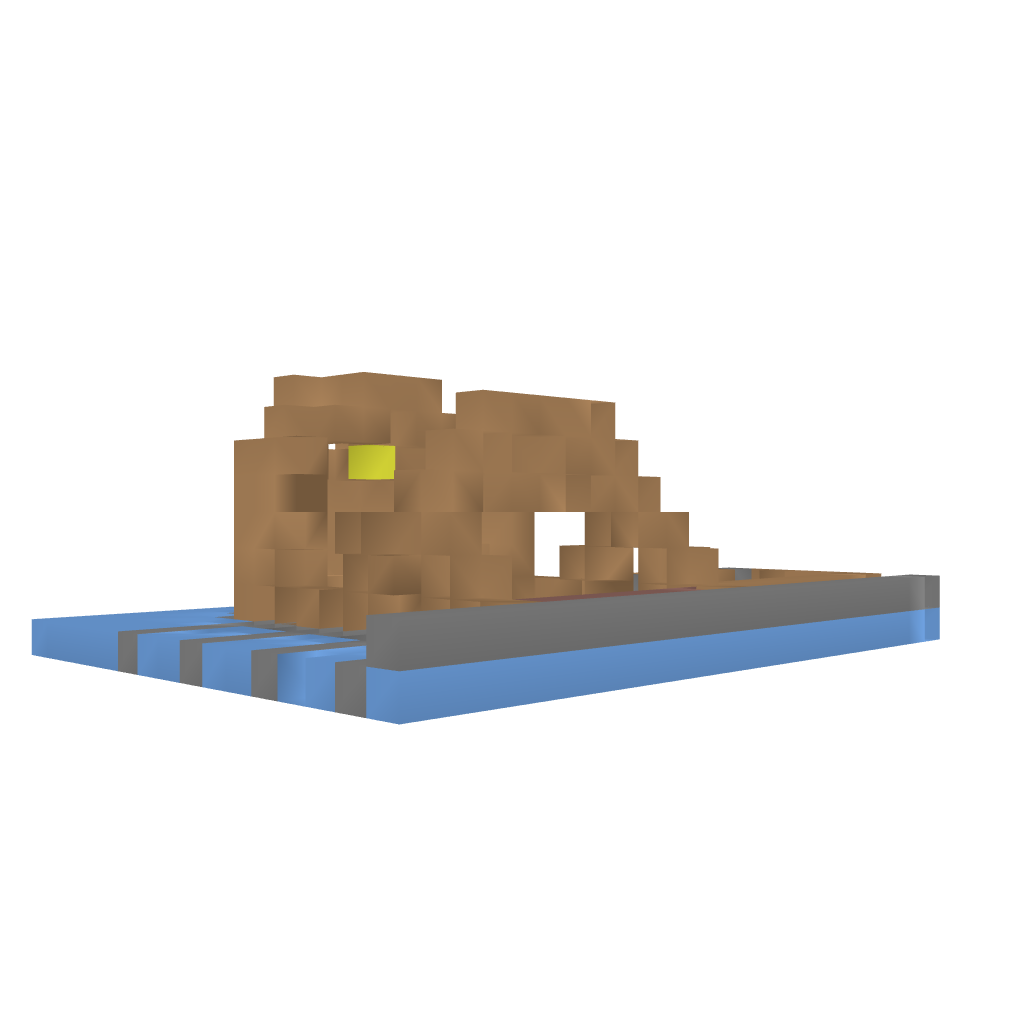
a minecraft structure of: cool boat dock bad low quality